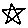
Label: star